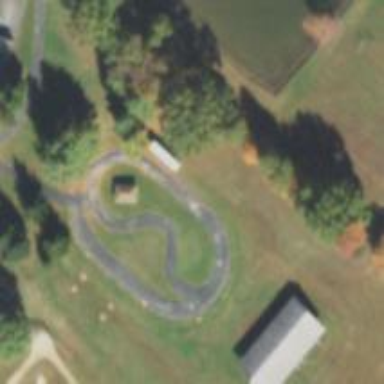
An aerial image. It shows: Asphalt raceway for karting.